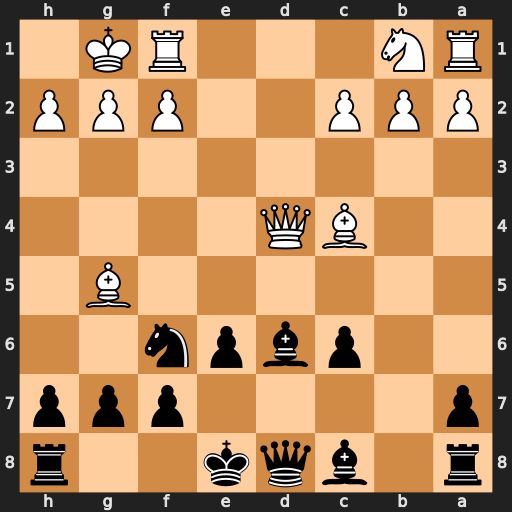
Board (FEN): r1bqk2r/p4ppp/2pbpn2/6B1/2BQ4/8/PPP2PPP/RN3RK1
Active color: b
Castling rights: kq
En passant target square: -
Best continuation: Bxh2+ Kxh2 Qxd4